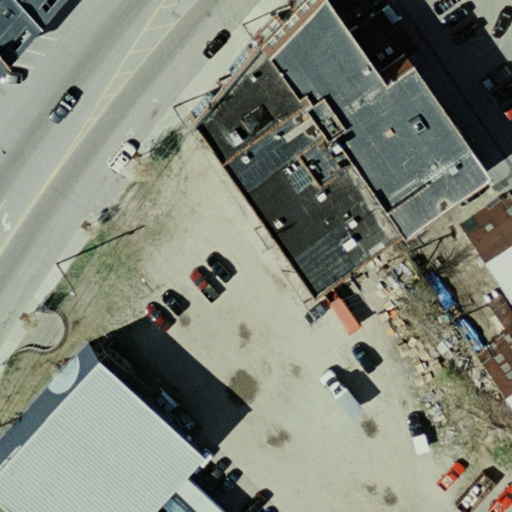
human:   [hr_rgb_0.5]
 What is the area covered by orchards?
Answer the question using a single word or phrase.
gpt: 0m2

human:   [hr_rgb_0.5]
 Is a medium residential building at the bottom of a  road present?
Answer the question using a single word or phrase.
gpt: yes

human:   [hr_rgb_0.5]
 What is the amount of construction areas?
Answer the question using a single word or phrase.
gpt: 0

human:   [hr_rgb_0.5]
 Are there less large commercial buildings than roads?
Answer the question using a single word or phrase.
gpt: yes

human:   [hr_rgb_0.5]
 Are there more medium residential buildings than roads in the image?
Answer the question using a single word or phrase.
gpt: no

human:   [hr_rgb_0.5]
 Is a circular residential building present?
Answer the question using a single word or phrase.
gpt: no

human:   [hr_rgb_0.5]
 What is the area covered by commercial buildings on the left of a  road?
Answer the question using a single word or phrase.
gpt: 0m2

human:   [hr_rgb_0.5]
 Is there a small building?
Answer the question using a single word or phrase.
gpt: yes

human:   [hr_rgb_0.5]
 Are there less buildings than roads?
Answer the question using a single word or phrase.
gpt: yes

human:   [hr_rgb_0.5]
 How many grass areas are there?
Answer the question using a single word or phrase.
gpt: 0

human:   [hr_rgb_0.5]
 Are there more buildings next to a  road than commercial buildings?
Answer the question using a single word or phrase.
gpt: yes

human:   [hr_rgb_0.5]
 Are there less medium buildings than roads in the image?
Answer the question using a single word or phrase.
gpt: yes

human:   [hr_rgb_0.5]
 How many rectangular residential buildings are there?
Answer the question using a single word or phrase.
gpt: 2

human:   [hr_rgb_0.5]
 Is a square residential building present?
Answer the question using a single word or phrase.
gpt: no

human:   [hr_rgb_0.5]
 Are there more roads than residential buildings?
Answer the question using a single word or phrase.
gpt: yes

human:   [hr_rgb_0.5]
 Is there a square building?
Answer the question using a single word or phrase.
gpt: no

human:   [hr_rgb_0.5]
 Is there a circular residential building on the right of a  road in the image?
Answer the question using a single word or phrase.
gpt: no

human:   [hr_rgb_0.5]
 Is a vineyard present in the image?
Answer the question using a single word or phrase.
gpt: no

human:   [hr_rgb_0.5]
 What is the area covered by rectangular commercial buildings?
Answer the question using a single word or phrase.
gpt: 0m2

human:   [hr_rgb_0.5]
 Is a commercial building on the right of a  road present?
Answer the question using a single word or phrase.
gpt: no

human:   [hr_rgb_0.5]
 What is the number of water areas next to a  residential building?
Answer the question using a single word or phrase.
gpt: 0

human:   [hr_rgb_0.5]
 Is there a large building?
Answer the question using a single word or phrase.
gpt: yes

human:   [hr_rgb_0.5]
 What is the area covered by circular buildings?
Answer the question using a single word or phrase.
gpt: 0m2

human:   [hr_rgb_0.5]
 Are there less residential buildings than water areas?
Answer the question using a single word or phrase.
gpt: no

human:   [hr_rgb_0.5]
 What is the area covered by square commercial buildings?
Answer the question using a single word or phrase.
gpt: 0m2

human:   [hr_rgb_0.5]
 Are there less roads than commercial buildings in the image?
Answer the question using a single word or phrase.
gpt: no

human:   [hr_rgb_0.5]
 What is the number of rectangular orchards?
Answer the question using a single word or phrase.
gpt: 0

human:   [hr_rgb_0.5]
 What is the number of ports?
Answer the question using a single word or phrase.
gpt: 0

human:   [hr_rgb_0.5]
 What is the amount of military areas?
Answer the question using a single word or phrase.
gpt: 0

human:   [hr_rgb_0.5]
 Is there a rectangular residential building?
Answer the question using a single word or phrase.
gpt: yes

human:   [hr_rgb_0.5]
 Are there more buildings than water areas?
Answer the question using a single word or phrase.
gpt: yes

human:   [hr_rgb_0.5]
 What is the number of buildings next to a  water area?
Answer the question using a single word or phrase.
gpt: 0

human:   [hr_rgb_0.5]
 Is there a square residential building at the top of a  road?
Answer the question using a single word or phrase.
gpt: no

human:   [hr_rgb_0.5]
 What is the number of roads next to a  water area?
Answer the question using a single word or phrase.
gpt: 0

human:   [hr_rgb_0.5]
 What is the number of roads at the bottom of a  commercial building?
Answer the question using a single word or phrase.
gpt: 0

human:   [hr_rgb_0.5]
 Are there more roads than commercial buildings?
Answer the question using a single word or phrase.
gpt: yes